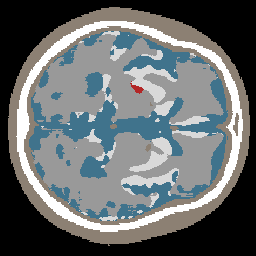
Label: lesion